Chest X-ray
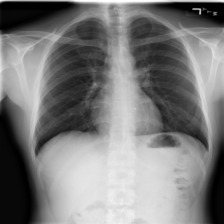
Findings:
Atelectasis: negative
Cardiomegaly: negative
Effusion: negative
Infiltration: positive
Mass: negative
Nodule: negative
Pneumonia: negative
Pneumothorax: negative
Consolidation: negative
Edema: negative
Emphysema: negative
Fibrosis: negative
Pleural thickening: negative
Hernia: negative